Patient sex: M
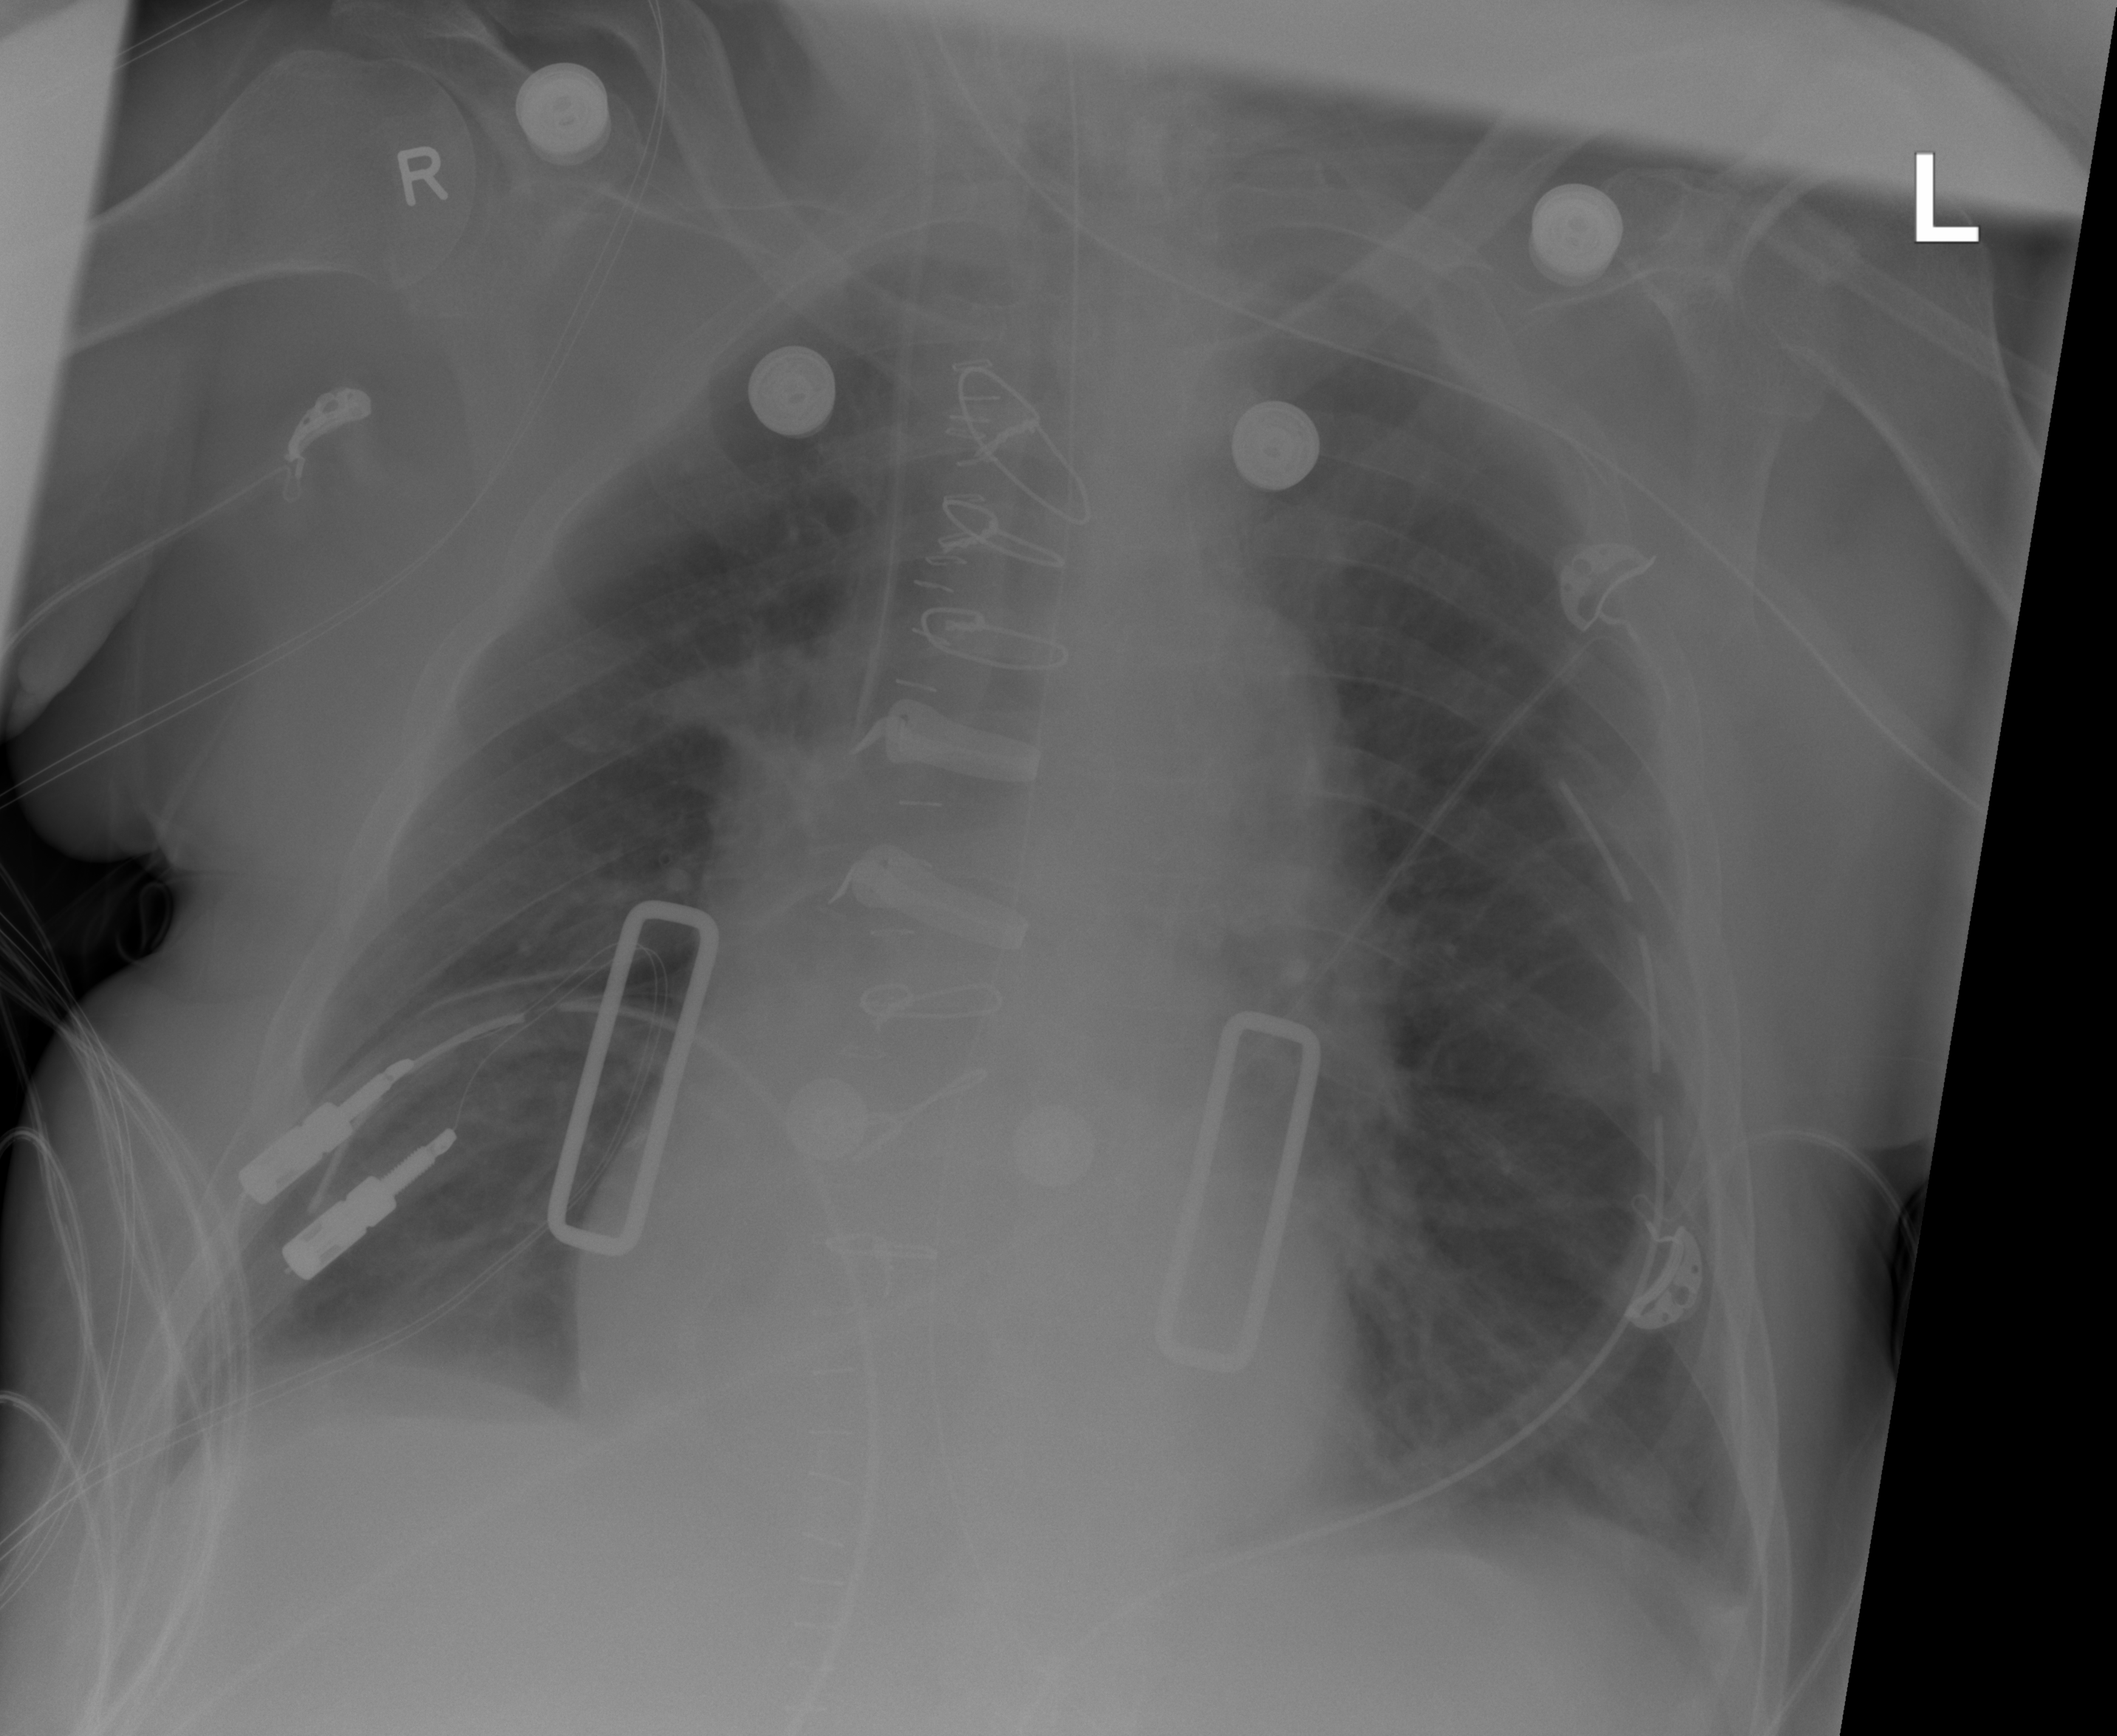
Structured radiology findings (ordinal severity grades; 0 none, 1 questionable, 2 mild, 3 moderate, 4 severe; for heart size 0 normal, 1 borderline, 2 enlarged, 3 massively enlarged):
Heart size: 0
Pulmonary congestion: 0
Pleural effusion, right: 0
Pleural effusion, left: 0
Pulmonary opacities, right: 1
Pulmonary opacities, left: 0
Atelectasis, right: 0
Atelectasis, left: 2